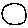
Label: circle